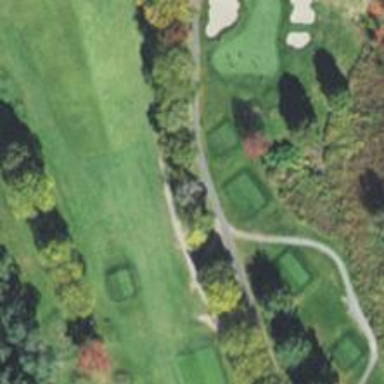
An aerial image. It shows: Path used for both walking and golf.